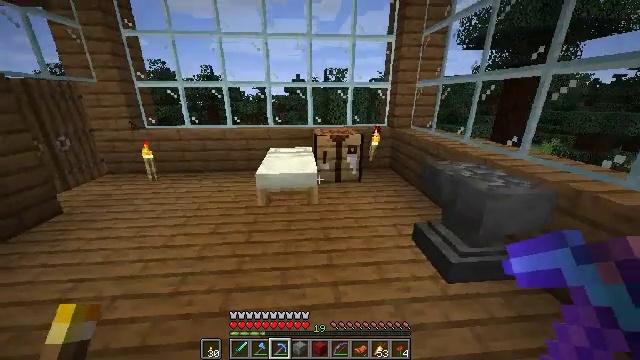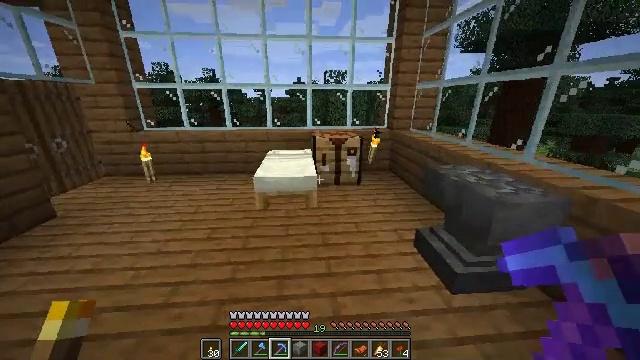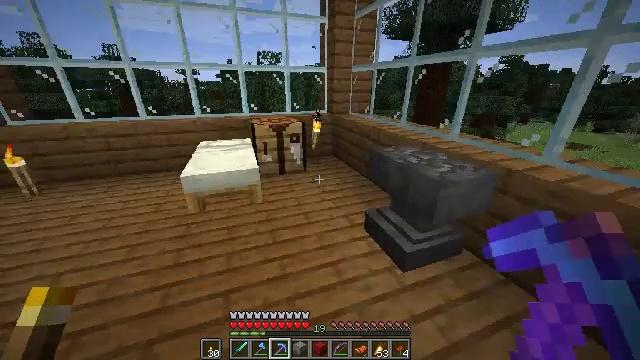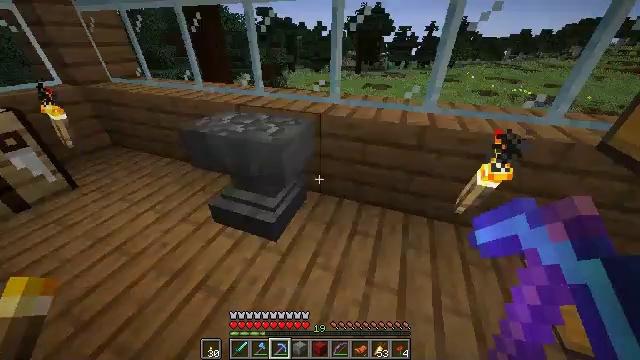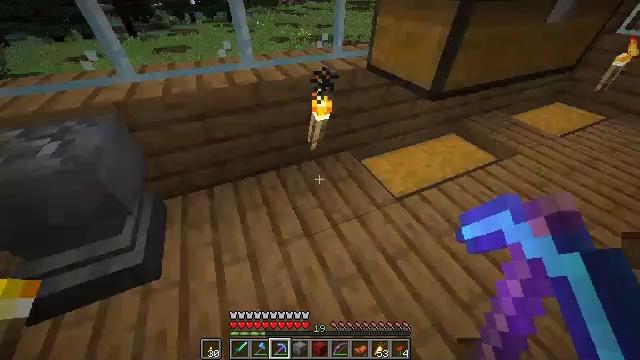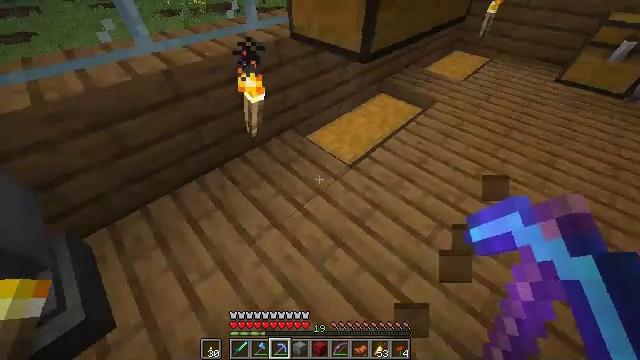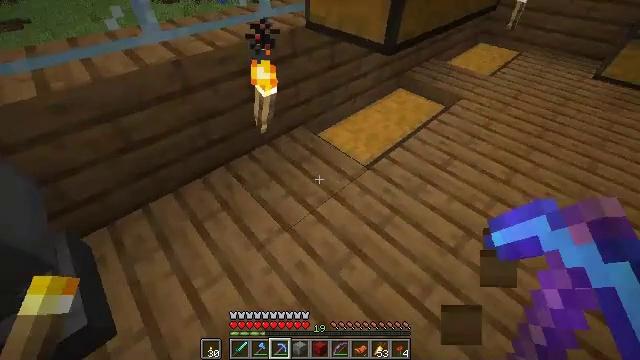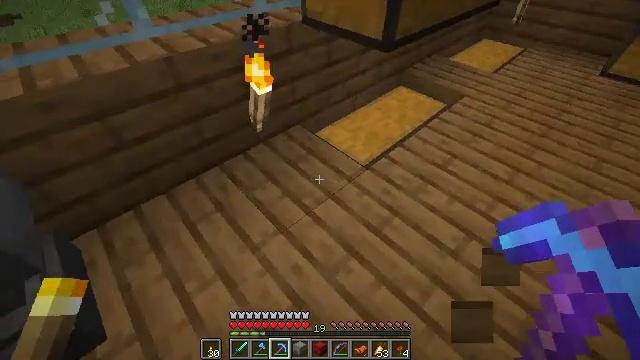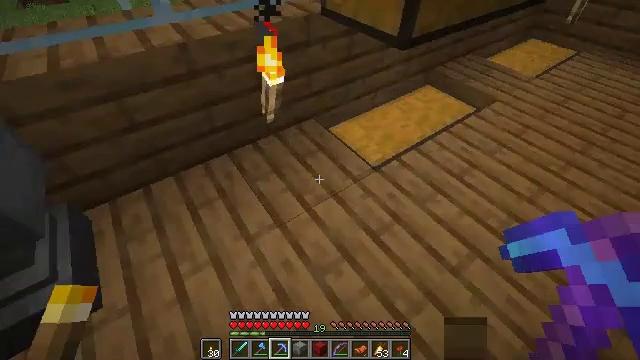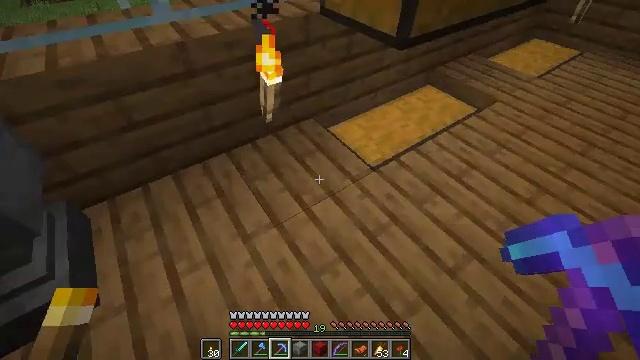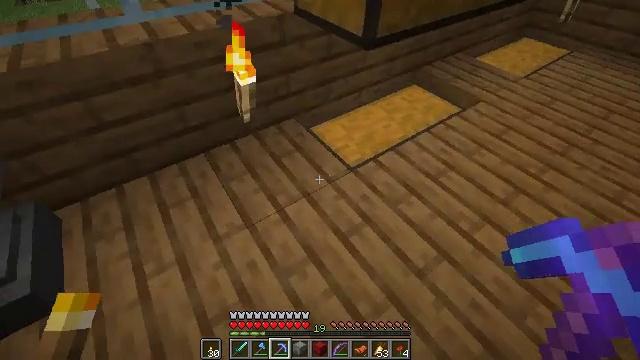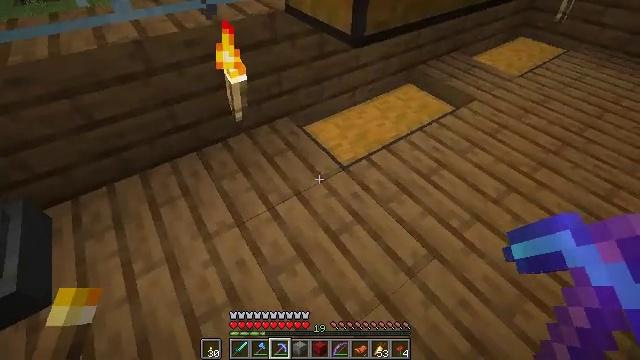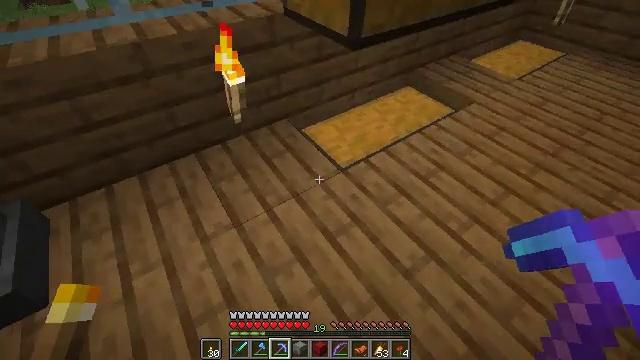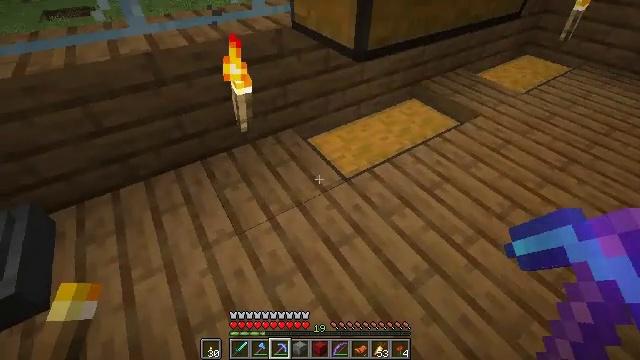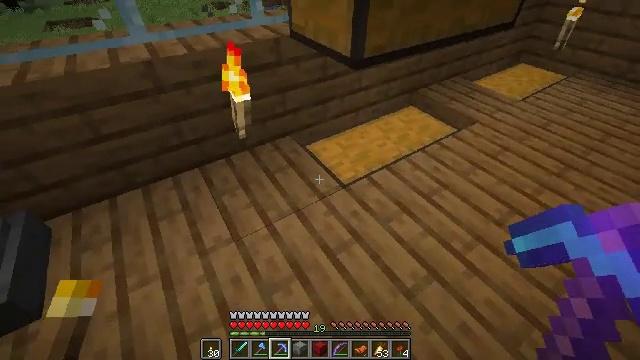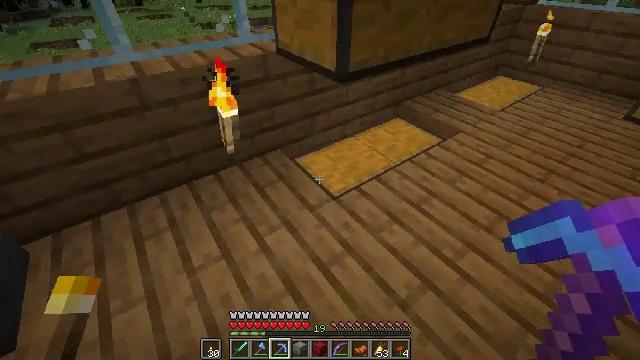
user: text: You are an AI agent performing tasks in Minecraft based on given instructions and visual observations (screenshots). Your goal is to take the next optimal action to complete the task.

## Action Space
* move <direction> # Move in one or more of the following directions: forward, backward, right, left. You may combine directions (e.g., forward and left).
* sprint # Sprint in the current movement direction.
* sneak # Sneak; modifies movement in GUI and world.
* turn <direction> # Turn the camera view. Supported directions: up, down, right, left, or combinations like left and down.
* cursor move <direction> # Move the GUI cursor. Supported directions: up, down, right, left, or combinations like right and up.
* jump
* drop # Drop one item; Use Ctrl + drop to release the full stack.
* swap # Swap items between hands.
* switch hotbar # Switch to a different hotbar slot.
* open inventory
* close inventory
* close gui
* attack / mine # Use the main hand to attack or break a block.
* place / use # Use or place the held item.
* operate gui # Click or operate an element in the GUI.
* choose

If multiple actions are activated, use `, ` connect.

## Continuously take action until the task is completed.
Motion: motion action
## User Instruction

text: Mine oak leaves.
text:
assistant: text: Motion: move forward, sprint
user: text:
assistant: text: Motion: move forward, sprint, turn right and down
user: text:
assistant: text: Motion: move forward, turn right and down
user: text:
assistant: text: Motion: turn right and down
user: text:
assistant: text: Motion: turn right and down
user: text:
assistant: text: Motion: turn left
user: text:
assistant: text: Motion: move right
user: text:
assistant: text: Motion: move right, turn left and down
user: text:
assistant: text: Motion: move right
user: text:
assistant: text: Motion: no_op
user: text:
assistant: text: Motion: no_op
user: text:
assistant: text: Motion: no_op
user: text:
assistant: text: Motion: turn left and up
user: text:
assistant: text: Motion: turn up
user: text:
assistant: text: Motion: turn right and up
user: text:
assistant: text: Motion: turn right and up, use / place
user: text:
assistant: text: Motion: use / place
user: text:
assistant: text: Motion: use / place
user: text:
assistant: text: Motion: use / place
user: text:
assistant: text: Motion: no_op
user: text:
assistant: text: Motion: open gui
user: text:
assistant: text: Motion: no_op
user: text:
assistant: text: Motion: cursor move left
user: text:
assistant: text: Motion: cursor move left and up
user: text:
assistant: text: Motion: cursor move left and up
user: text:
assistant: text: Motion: no_op
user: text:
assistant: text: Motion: no_op
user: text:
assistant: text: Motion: no_op
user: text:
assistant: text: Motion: cursor move left and down
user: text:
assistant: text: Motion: no_op